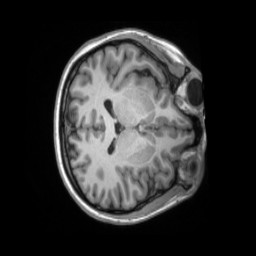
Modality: T1w
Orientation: axial
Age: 31
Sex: female
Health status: ill
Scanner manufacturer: siemens
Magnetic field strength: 3 T
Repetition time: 2.2 s
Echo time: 0.00157 s